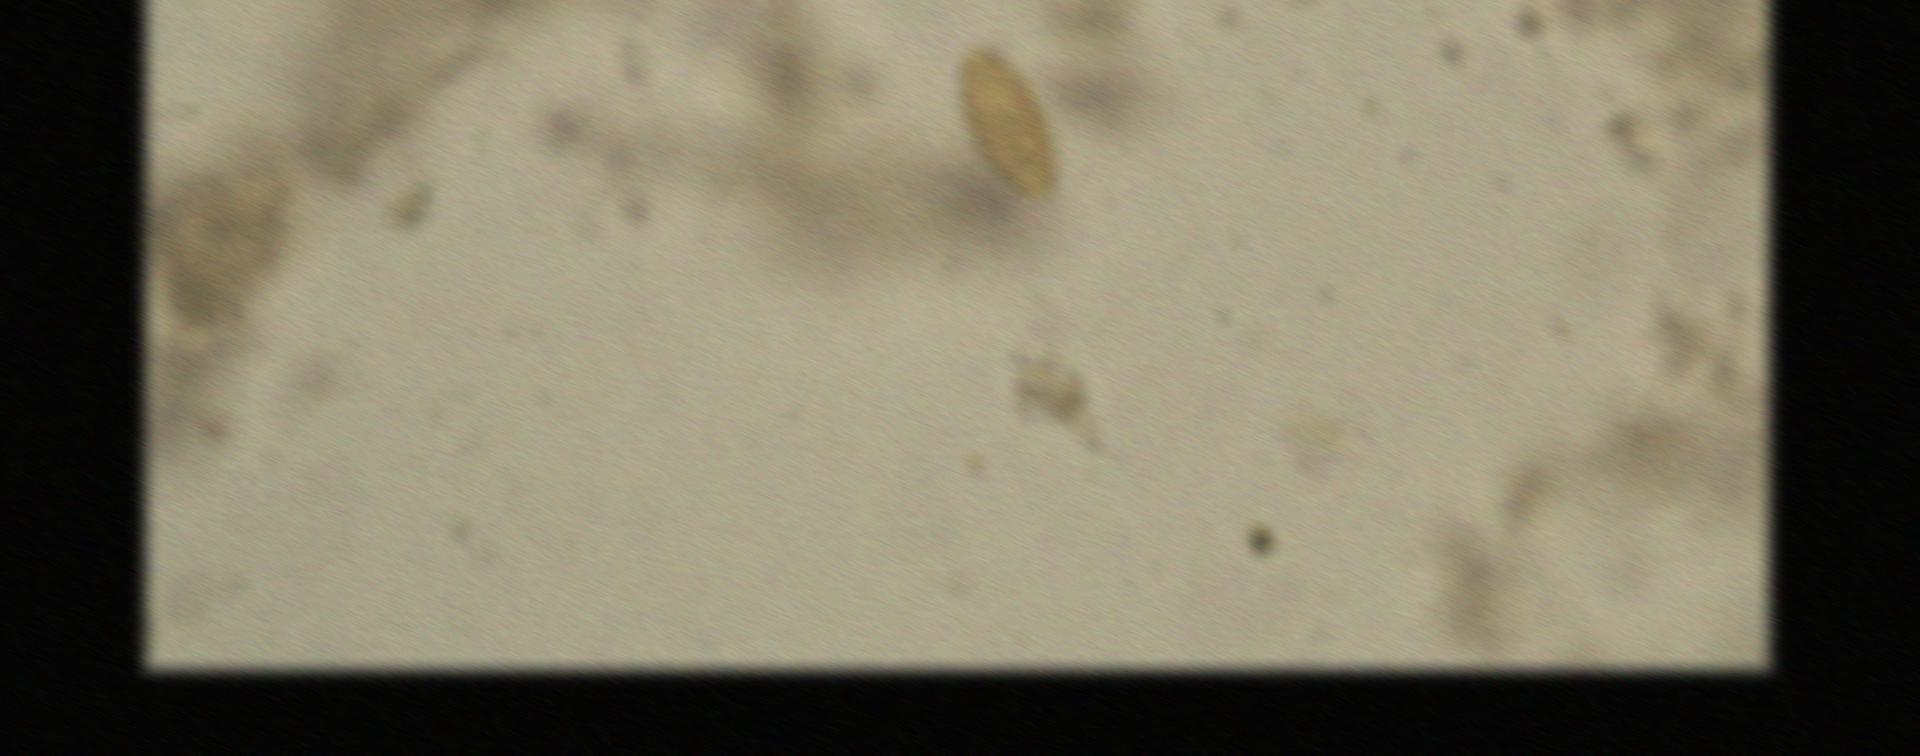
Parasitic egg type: Trichuris trichiura